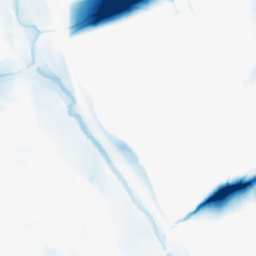
Category: morphological
Decomposition family: morphological_square
Decomposition parameters: operation: closing
size: 50
Upsampling method: quintic
Upsampling parameters: scale: 2
Upsampling scale: 2